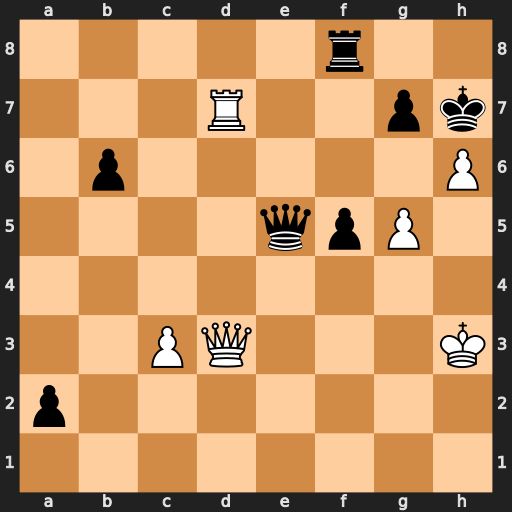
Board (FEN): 5r2/3R2pk/1p5P/4qpP1/8/2PQ3K/p7/8
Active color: w
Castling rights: -
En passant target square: -
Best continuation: Rxg7+ Kh8 g6